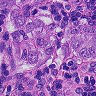
Metastatic tissue present: yes